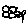
Label: flower